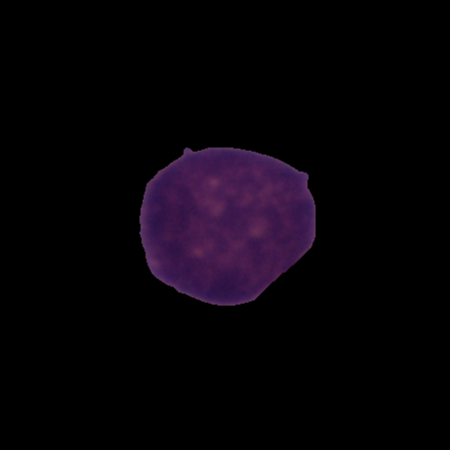
Label: cancer